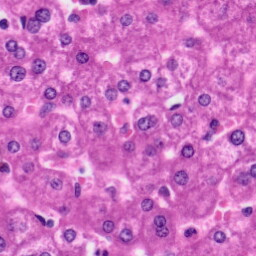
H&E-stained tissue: Liver